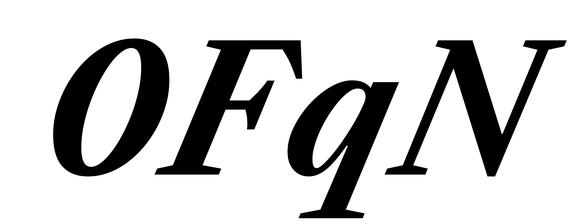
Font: LibreCaslonText-Italic_Bold_Italic